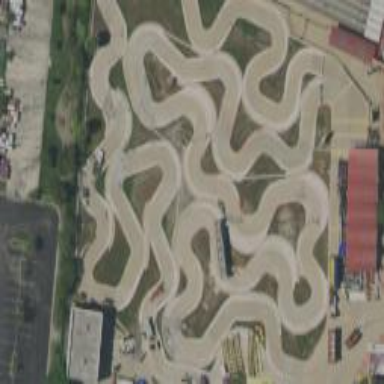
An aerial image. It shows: Karting track for leisure land.